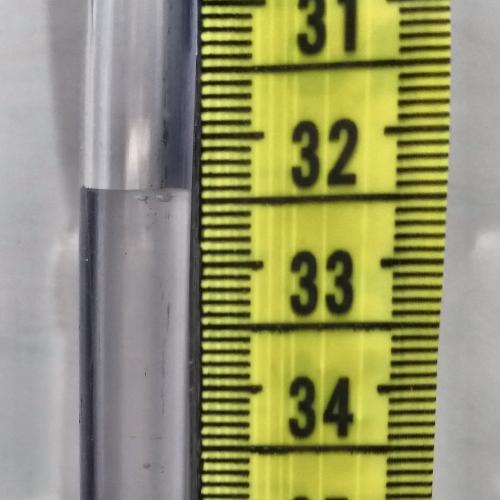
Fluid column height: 32.4 cm